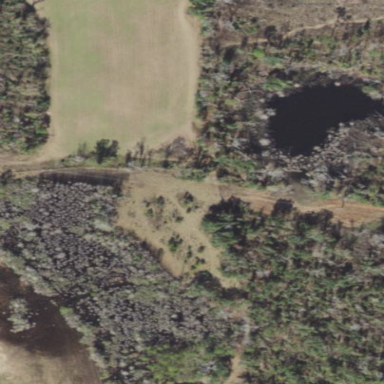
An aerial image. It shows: Swampy wetland area.